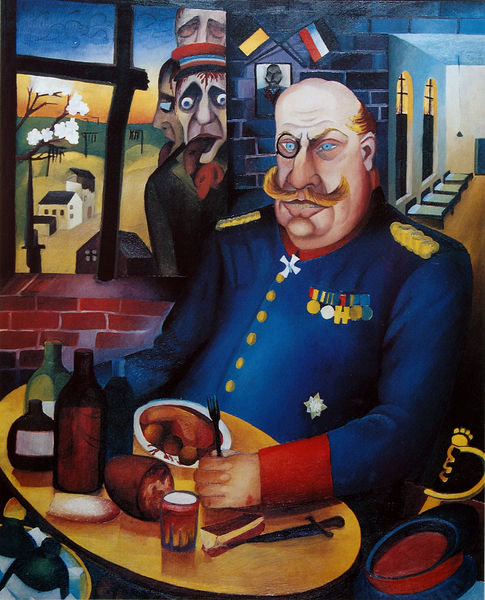
Titel: Der General
Künstler: Heinrich Maria Davringhausen
Standort: Bonn
Institution: Rheinisches Landesmuseum Bonn
Schlagwörter: blau, gelb, fenster, tisch, fahnen, mauer, angst, essen, schnauzbart, fett, karrikatur, uniform, abzeichen, orden, mahlzeit, gefängnis, gräber, preussen, monokel, ausbruch, iltär, feist, grozs